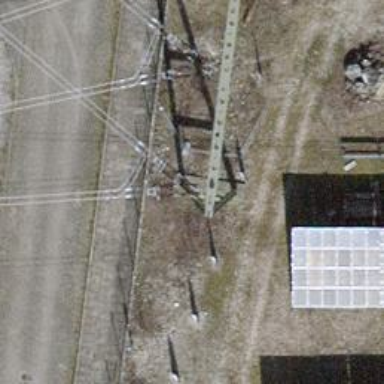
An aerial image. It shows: Power line is depicted.